Field crop: tomato
Growth stage: 1
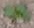
Species: solanum